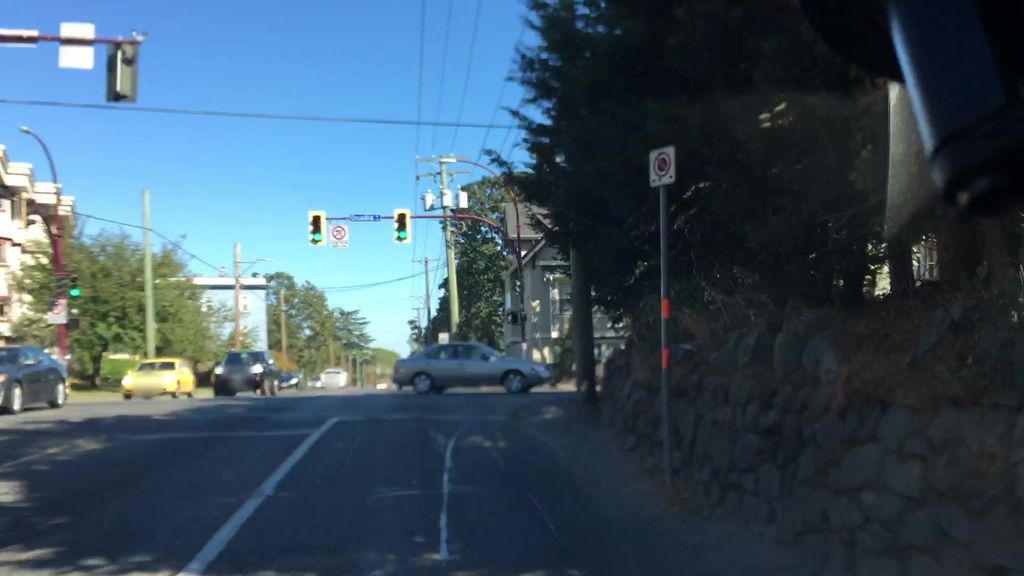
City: victoria